Question:
I'm having trouble creating this design. The '#container' should be centered, with it's two children '#navigation' and '#content' stretching to the bottom of the browser. Like this for example.
'''
#container {
width: 960px;
height: 100%;
margin: 0 auto;
}
#navigation {
width: 200px;
height: 100%;
float: left;
}
#content {
width: 760px;
height: 100%;
float: left;
}
'''
But I don't know how I can create the colored blank spaces outside the container, which will blend in with the '#navigation' and '#content' creating a seamless transition from the '#container' to the blank space outside.
The transition between the '#navigation' and the '#content' should be the only visible.
I've tried floating the '#container' with two other div's containing the same background-color as '#navigation' and '#content', but that messes it up, and trows it out of the center. How can I have my '#container' centered and have two div's on each side to fill in the remaining space?
Also, the blue and the red "blank" spaces was supposed to be equally wide. Besides that the drawing is accurate.
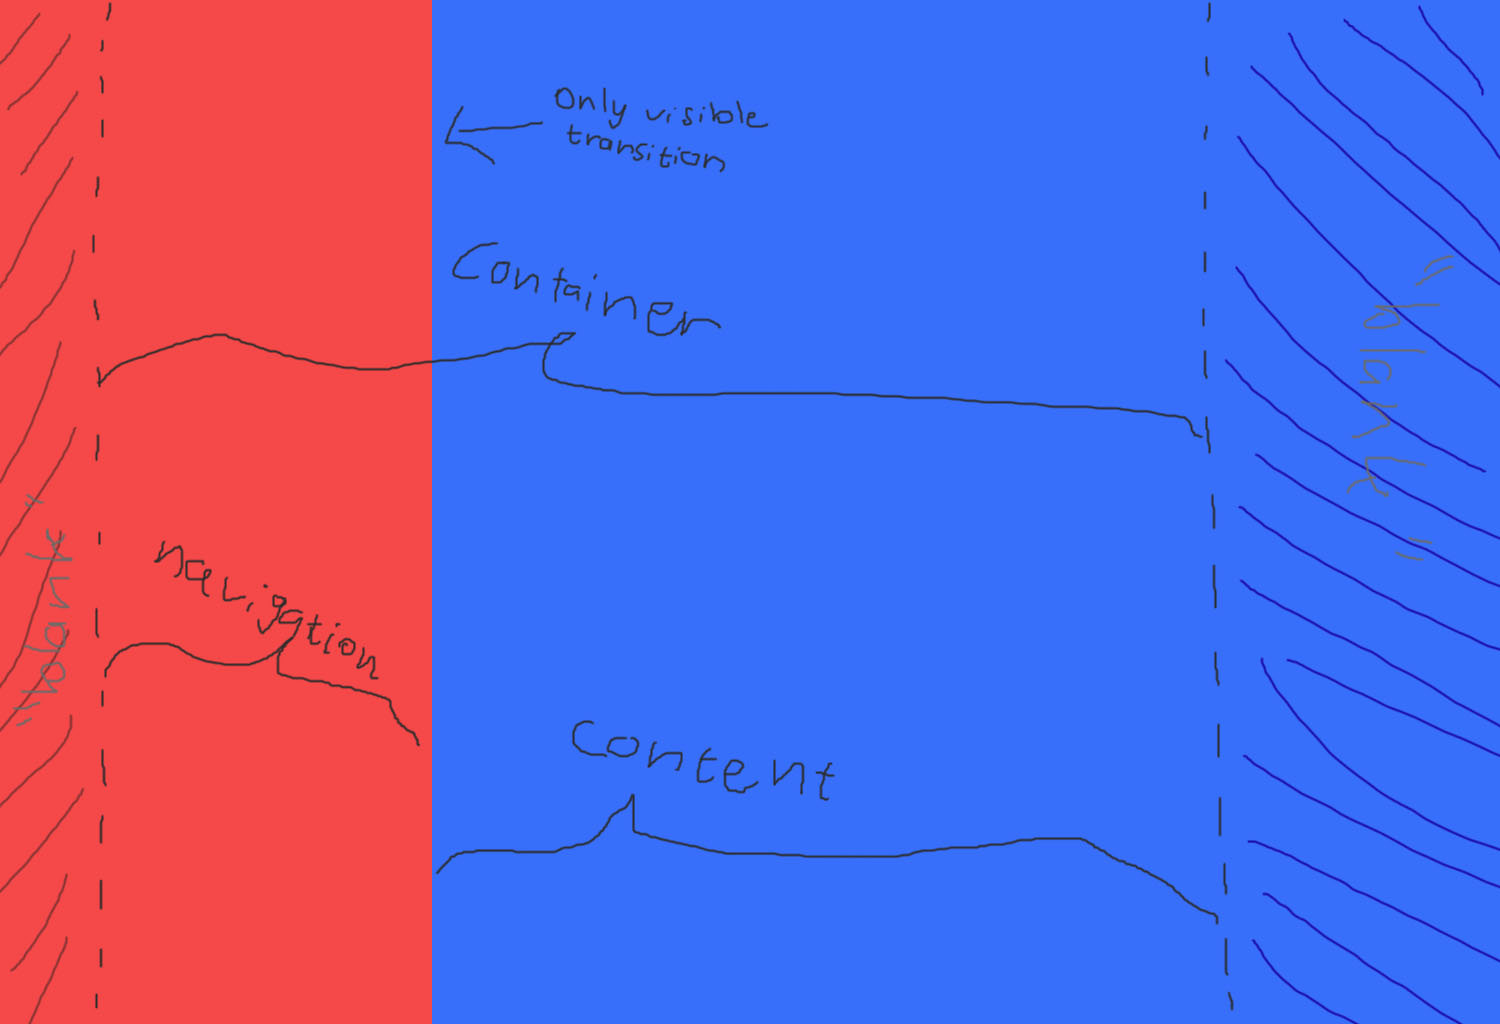
Answer: : <URL>
'''
<!DOCTYPE html>
<html>
<head>
<meta charset=utf-8 />
<title>JS Bin</title>
<style>
html, body {
height: 100%;
}
body {
margin: 0;
background: -moz-linear-gradient(left, #ff0000 50%, #00a9ff 50%);
background: -webkit-gradient(linear, left top, right top, color-stop(50%,#ff0000), color-stop(50%,#00a9ff));
background: -webkit-linear-gradient(left, #ff0000 50%,#00a9ff 50%);
background: -o-linear-gradient(left, #ff0000 50%,#00a9ff 50%);
background: -ms-linear-gradient(left, #ff0000 50%,#00a9ff 50%);
background: linear-gradient(left, #ff0000 50%,#00a9ff 50%);
}
#container {
height: 100%;
display: table;
table-layout: fixed;
width: 960px;
margin: 0 auto;
}
#navigation {
display: table-cell;
width: 200px;
background: #ff0000;
}
#content {
display: table-cell;
background: #00a9ff;
}
</style>
</head>
<body>
<div id="container">
<div id="navigation">navigation</div>
<div id="content">content</div>
</div>
</body>
</html>
'''